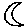
Label: moon